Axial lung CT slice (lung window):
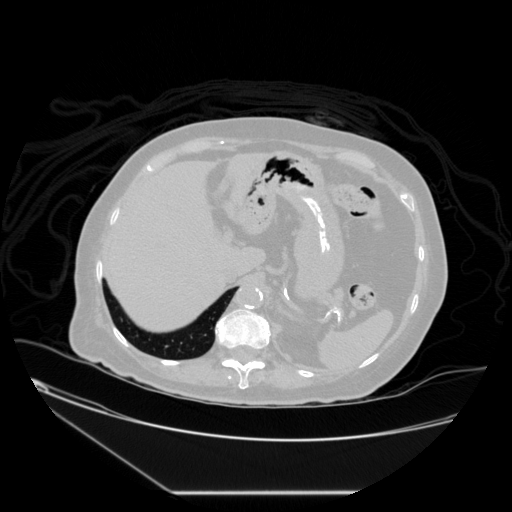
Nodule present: no